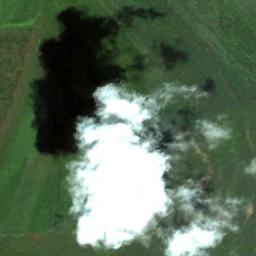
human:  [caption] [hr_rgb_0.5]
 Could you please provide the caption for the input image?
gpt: The cumulus clouds are located above the land covered by dense vegetation and a lake is on the land .

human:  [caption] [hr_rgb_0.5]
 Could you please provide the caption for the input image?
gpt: There are thick white clouds over a green land .

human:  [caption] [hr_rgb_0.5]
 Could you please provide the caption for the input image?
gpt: The white cloud is above green land .

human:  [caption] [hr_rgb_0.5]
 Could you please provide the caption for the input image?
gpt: The clouds are in the air and the clouds are cast on the green fields .

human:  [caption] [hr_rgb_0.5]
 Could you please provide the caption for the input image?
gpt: There is a little thin cloud above the farmland .